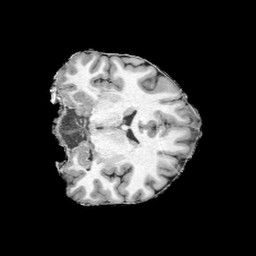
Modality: UNIT1
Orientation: coronal